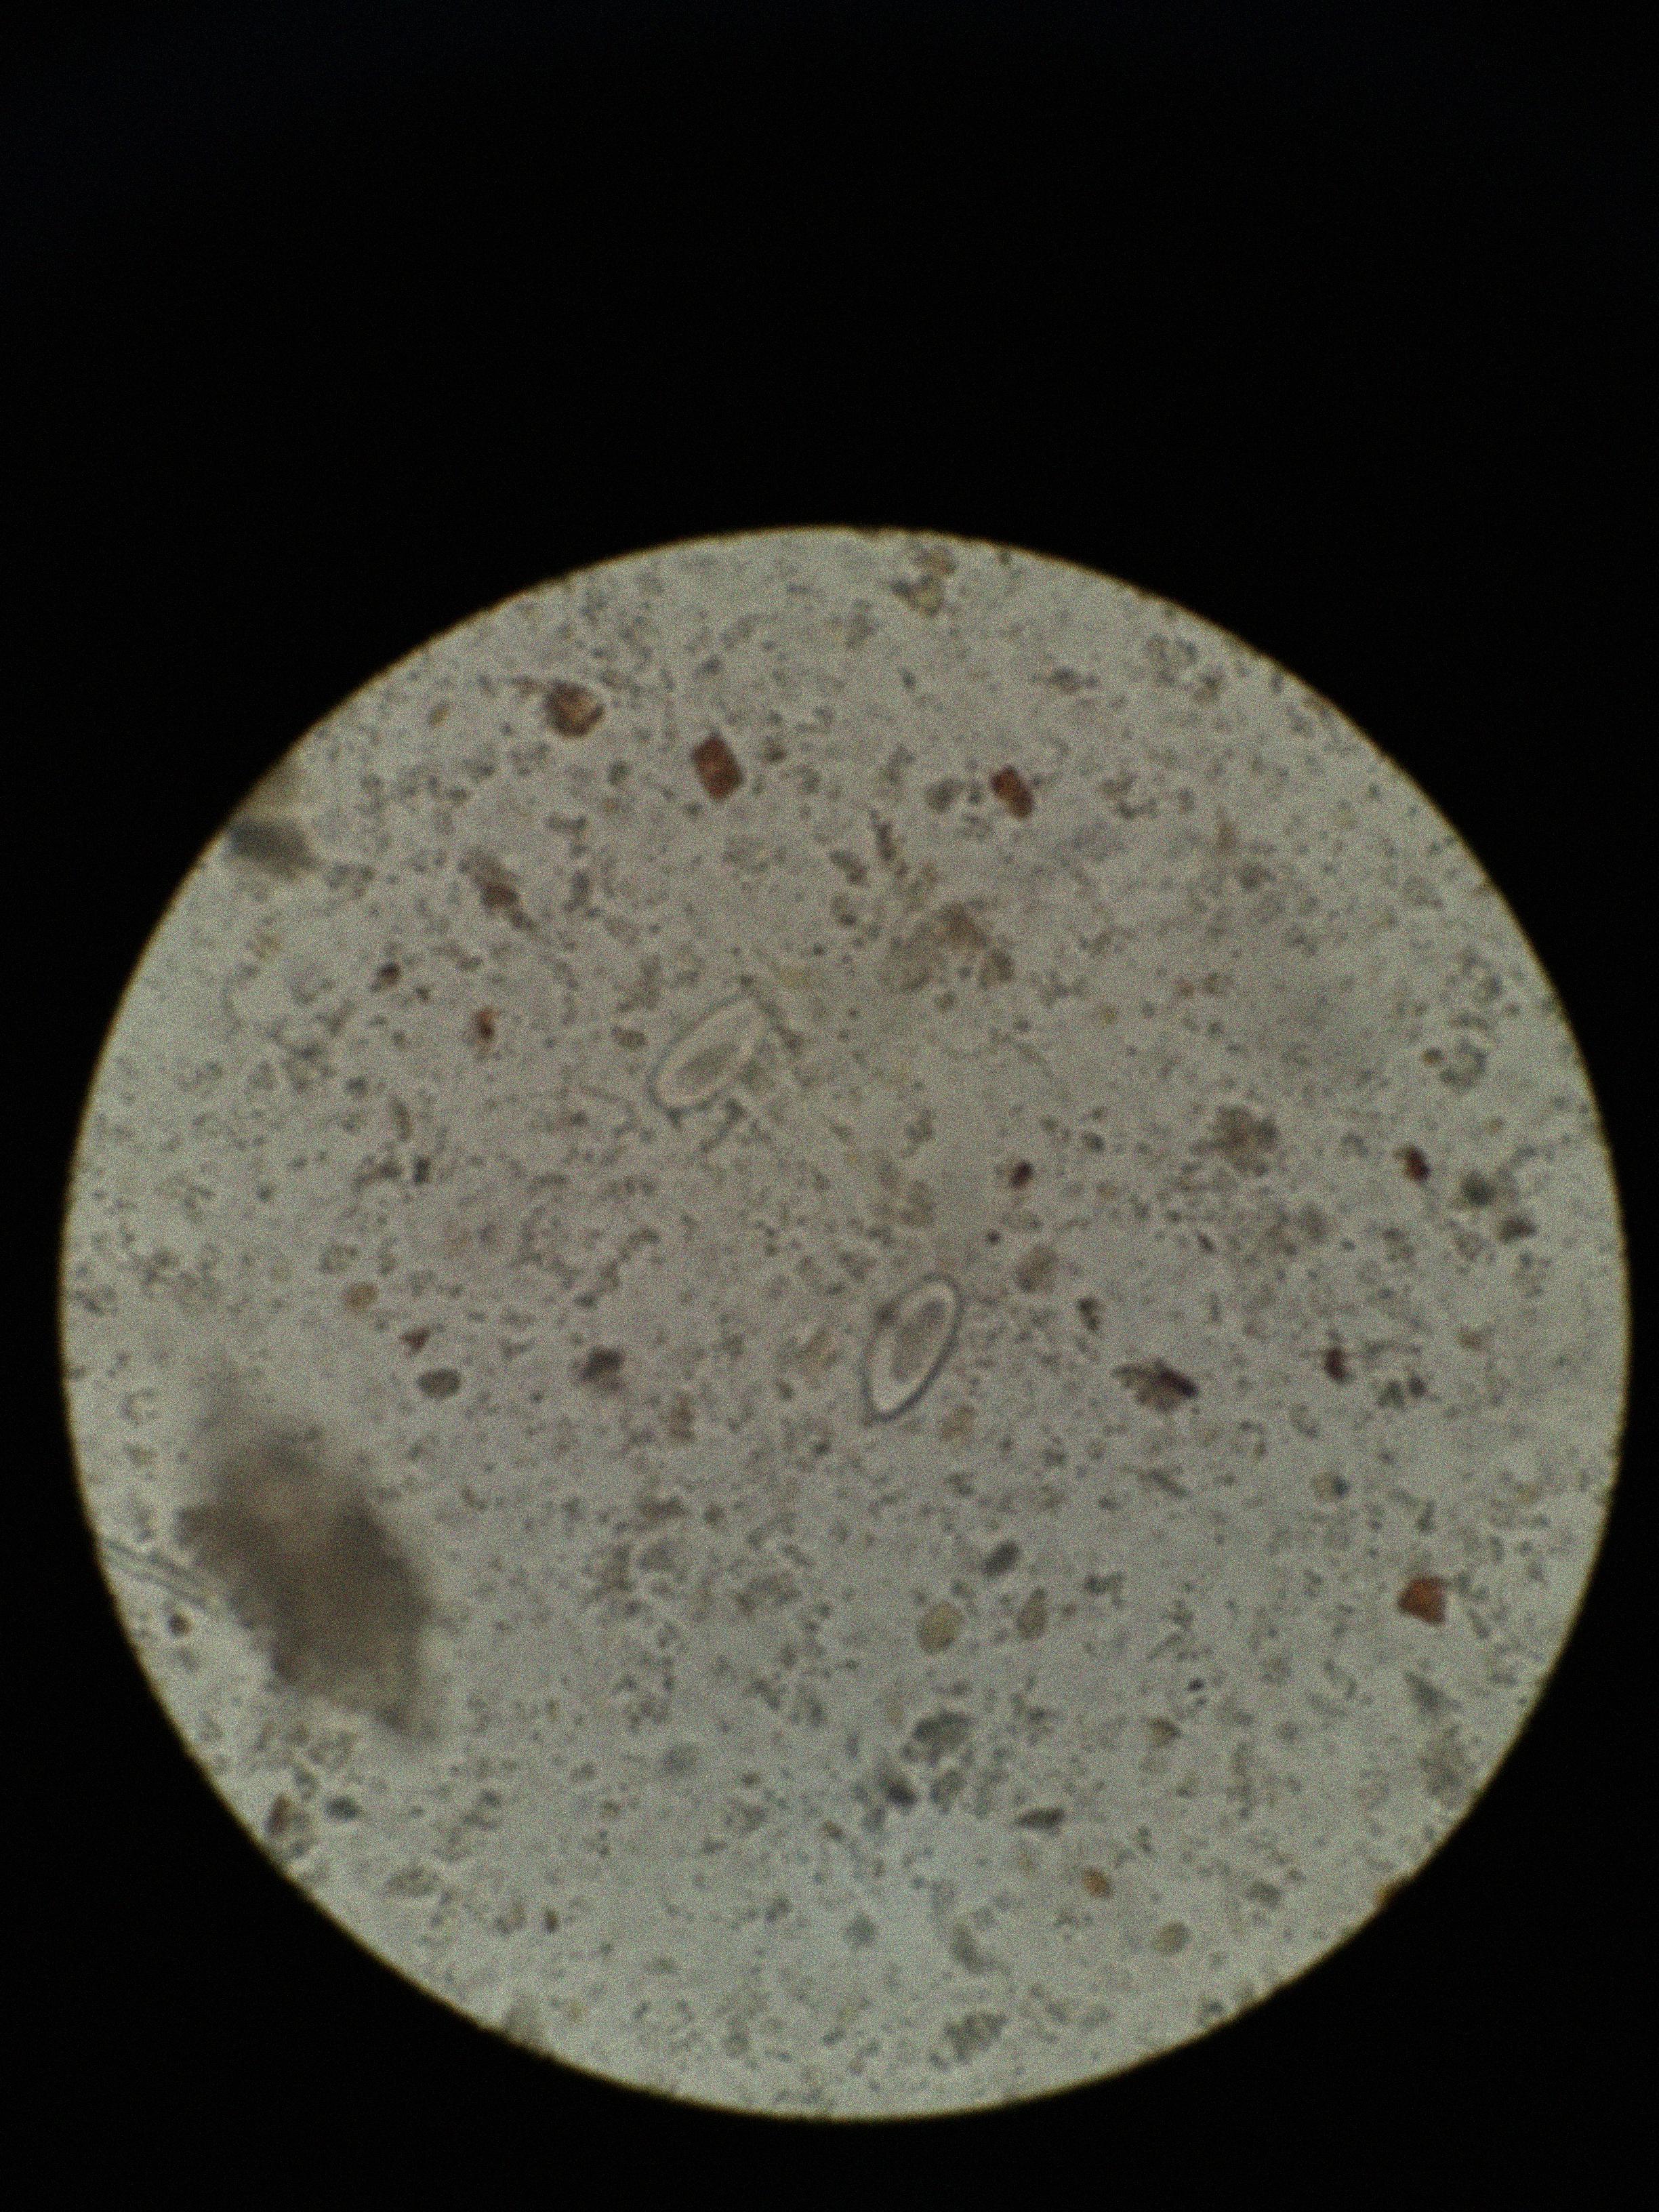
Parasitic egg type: Enterobius vermicularis